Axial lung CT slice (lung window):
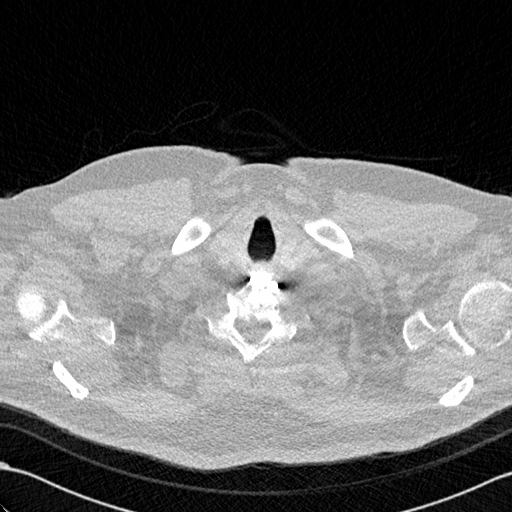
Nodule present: no